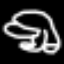
Label: frog